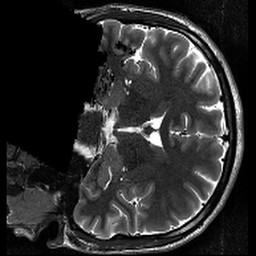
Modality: T2w
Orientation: coronal